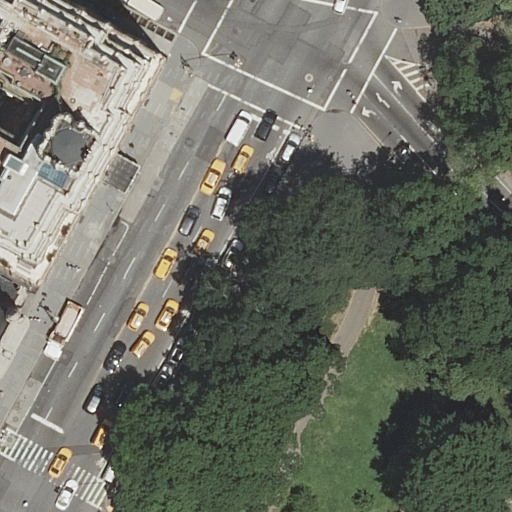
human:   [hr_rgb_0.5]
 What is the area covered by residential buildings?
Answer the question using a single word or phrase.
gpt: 1142m2

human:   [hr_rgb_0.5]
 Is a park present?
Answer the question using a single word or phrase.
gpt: yes

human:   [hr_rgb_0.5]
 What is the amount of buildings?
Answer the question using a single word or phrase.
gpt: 2

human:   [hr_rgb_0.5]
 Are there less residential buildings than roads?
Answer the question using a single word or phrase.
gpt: yes

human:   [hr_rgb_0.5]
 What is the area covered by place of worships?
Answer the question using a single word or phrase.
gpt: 29m2

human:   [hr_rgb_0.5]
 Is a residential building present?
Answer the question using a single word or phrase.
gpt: yes

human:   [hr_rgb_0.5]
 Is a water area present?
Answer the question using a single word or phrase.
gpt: no

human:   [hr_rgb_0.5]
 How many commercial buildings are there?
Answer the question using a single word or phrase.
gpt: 0

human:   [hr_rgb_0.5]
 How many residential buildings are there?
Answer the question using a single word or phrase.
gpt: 1

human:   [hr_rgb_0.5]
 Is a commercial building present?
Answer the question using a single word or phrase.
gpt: no

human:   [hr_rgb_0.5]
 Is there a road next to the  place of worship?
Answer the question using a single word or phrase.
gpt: yes

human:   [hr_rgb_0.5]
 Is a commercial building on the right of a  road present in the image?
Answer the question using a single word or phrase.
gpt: no

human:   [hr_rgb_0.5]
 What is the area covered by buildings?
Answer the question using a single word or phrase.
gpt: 1171m2

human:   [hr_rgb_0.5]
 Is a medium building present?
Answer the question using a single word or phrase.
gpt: no

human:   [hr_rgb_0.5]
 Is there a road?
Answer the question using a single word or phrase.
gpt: yes

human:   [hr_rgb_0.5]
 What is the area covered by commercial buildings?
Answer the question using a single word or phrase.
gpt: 0m2

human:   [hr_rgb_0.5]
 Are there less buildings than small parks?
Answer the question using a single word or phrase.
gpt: no

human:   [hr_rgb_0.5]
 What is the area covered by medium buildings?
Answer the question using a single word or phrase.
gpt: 0m2

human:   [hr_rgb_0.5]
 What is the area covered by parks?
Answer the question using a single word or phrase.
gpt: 10627m2

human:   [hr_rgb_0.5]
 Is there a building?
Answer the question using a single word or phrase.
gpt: yes

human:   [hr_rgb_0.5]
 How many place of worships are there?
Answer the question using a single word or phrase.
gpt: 1

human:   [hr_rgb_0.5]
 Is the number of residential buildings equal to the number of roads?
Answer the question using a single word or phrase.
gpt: no

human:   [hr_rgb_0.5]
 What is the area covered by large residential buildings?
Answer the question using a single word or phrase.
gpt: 1142m2

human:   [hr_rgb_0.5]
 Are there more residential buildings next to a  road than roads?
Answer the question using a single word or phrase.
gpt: no

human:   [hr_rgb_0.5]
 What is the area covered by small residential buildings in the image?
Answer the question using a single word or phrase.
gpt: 0m2

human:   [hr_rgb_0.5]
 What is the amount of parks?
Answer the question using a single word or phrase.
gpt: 1

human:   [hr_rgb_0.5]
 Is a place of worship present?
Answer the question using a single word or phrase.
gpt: yes

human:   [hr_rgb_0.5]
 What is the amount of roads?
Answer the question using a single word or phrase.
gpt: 15

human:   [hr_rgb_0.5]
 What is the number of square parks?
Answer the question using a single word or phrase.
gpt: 0

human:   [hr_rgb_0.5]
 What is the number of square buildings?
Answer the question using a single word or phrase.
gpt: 0

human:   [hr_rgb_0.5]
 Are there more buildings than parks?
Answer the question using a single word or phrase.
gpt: yes

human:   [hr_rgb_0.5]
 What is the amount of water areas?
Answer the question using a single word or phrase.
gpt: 0

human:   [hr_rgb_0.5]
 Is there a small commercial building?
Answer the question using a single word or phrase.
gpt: no

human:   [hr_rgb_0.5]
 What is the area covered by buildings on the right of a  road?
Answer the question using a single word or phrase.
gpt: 0m2

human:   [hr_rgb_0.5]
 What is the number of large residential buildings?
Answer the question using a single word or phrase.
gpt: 1

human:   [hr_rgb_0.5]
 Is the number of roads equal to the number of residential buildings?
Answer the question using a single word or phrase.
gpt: no

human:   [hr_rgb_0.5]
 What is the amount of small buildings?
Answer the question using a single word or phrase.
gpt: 1

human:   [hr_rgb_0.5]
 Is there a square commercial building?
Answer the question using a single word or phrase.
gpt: no

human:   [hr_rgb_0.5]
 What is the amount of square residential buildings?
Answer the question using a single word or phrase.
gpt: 0

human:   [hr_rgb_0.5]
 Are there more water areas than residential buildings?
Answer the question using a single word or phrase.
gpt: no

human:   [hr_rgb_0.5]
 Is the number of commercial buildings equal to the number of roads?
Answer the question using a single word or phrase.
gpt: no

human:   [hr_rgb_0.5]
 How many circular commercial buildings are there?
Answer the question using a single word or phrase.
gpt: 0

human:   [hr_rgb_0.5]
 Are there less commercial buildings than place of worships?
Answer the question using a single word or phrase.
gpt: yes

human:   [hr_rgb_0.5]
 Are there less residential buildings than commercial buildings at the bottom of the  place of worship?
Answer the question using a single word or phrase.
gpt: no

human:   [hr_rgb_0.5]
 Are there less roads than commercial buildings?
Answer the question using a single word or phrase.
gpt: no

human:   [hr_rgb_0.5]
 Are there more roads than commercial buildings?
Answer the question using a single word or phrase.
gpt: yes

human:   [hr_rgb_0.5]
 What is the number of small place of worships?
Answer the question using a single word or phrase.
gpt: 1

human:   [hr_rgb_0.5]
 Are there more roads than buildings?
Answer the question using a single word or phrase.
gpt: yes

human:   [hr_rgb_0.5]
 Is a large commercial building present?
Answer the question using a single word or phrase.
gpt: no

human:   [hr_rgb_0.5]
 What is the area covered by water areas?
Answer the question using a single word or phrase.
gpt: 0m2

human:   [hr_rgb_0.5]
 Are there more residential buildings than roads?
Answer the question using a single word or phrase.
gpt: no

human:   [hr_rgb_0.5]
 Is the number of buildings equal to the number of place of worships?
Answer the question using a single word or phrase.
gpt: no

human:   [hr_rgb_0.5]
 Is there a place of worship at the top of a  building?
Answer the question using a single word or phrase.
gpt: no

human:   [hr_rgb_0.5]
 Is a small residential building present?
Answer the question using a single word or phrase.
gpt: no

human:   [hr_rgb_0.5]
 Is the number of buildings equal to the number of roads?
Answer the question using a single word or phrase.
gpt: no

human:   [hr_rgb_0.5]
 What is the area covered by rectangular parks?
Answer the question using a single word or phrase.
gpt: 10627m2

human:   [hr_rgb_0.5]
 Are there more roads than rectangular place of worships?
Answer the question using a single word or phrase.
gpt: yes

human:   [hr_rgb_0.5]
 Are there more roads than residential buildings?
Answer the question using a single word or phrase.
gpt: yes

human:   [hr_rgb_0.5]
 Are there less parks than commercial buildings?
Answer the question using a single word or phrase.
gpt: no

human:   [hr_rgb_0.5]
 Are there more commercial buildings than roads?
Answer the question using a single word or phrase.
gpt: no

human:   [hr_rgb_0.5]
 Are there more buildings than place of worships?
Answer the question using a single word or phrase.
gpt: yes

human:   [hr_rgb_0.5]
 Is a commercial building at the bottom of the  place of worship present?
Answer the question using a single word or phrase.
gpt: no

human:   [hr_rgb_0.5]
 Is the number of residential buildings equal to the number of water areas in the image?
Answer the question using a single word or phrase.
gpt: no

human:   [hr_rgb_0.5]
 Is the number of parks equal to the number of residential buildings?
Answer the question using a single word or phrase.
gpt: yes